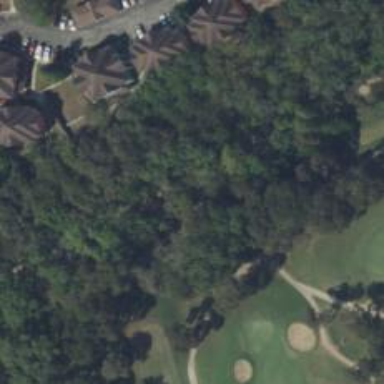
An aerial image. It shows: Path used for both walking and golf.